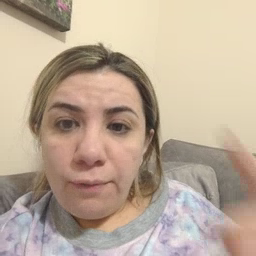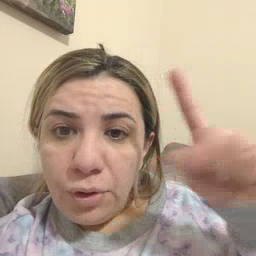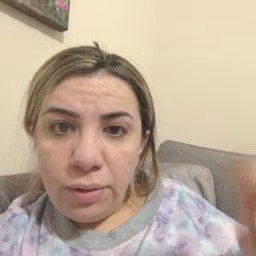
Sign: for